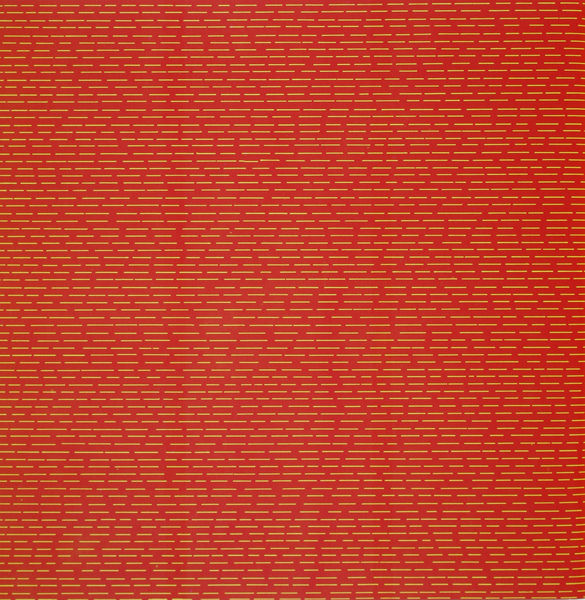
Titel: Yellow and Red Broken Lines on Yellow and Red, Part 2
Künstler: Sol Lewitt
Schlagwörter: gelb, bewegung, orange, rot, moderne, abstrakt, modern, mauer, linien, streng, striche, abstraktion, rechteck, linie, linear, strich, struktur, horizontal, waagerecht, verlauf, op art, raster, länge, lücken, gestrichelt, unterbrochen, unterschiedlich, unendlich, flirrend, strichlinie, schraffurversuch, struktur op art